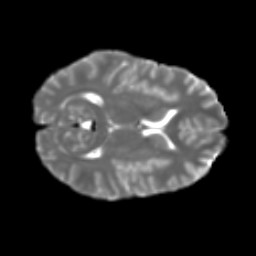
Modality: T2w
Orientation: axial
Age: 22
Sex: male
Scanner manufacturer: ge
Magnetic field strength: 3 T
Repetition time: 7.8 s
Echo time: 0.0608 s